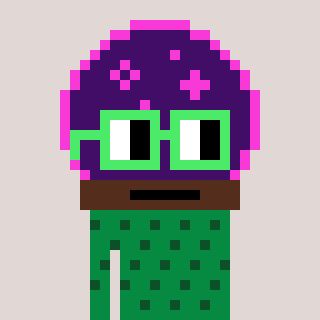
a pixel art character with square light green glasses, a crystalball-shaped head and a green-colored body on a warm background